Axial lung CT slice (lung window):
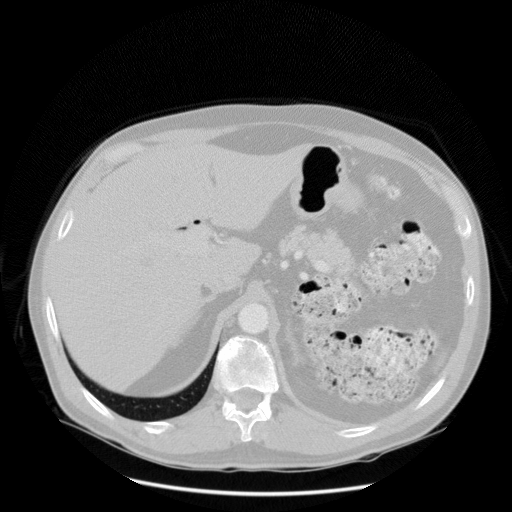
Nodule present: no